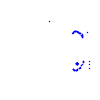
Particle: proton